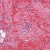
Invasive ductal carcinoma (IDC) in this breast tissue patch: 0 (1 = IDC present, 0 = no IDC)